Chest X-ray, AP view. Patient: 73 years old, sex F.
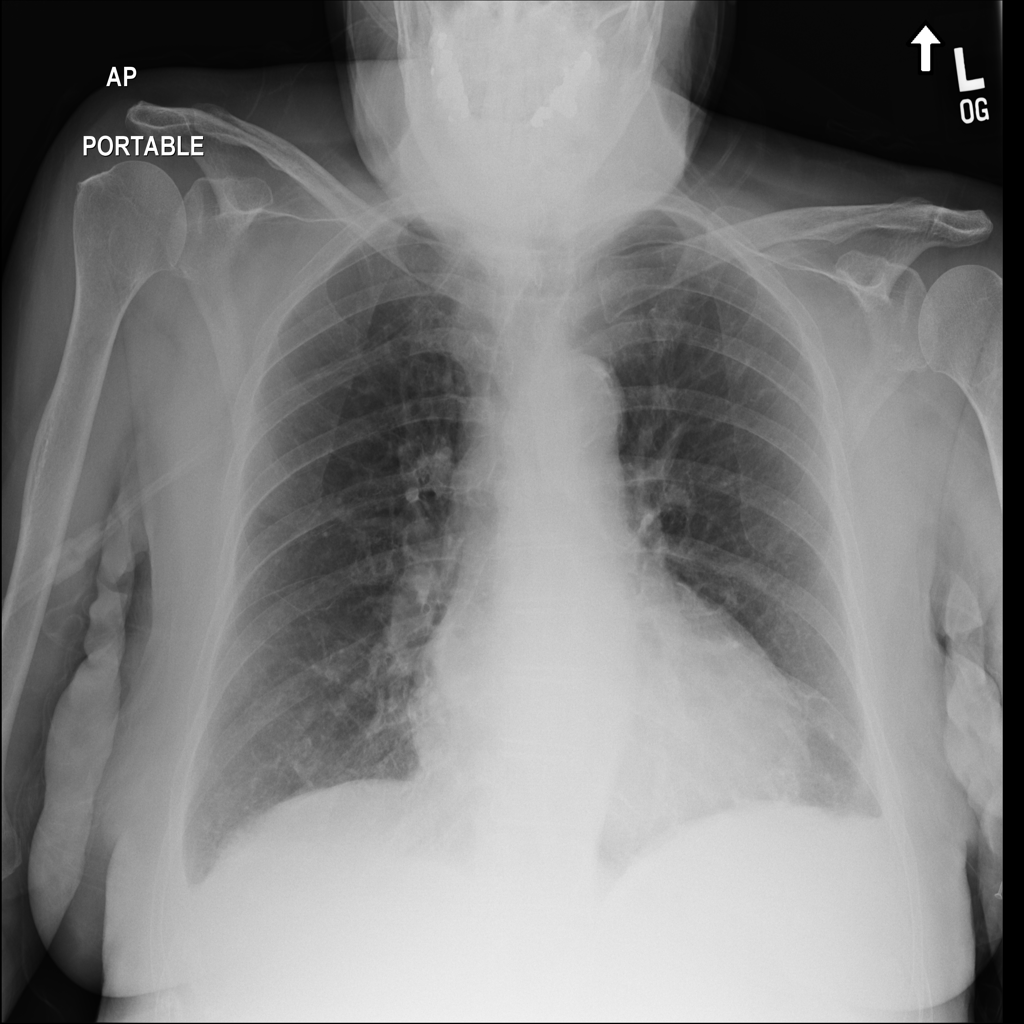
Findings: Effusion